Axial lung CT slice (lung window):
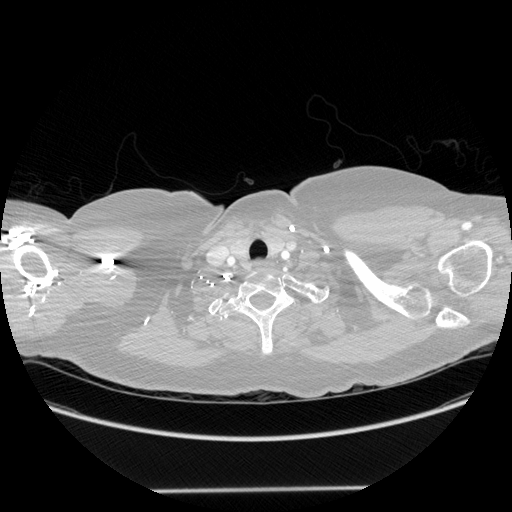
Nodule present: no